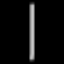
Label: line